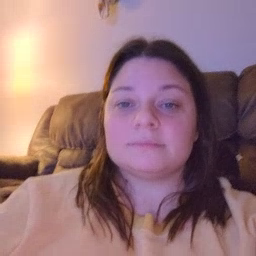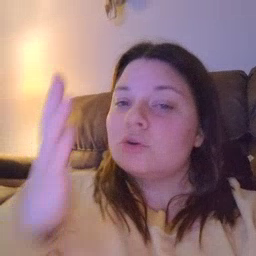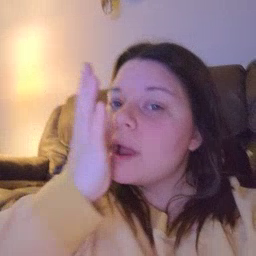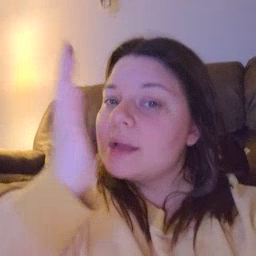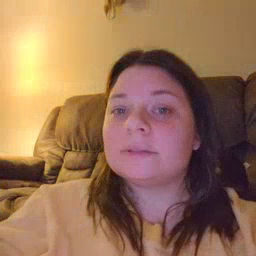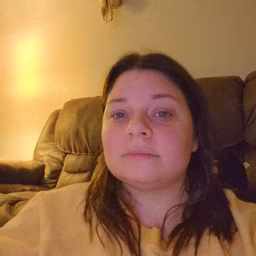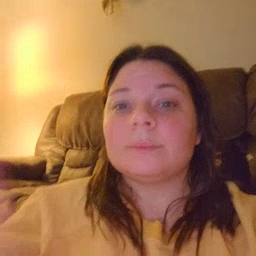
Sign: grass